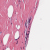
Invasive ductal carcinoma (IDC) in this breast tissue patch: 0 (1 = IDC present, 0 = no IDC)